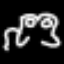
Label: frog